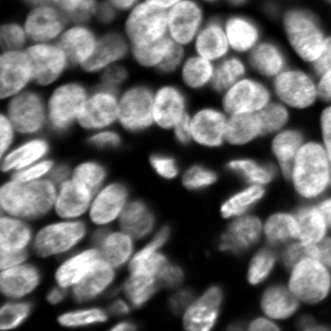
Tissue sample: ovarian
Magnification: 10.0x
Cell type: Pericytes
Senescence state: normal